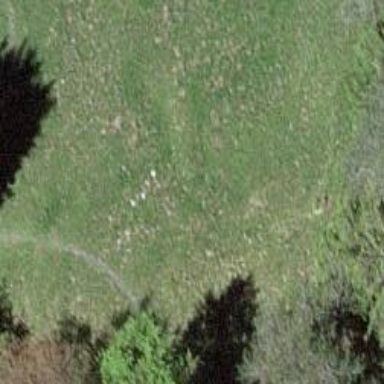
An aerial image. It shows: Grassy path.